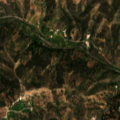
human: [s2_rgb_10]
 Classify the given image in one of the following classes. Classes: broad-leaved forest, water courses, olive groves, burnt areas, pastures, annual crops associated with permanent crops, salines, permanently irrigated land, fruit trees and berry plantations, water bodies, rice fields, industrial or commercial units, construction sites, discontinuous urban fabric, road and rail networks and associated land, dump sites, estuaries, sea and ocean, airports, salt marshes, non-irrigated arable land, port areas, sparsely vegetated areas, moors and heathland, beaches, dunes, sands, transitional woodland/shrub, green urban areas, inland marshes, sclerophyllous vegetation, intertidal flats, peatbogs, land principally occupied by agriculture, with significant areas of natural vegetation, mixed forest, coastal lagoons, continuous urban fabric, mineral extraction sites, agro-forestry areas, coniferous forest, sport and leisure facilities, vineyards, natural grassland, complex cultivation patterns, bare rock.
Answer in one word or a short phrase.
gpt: olive groves, complex cultivation patterns, land principally occupied by agriculture, with significant areas of natural vegetation, broad-leaved forest